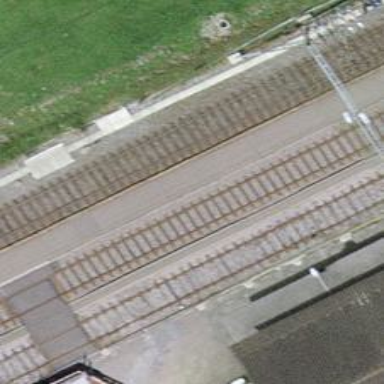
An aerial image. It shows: Stop position for public transport on the railway.